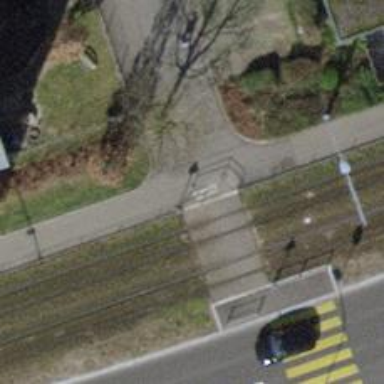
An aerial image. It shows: Cycle barrier.